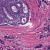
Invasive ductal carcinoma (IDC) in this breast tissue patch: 1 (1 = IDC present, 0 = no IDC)